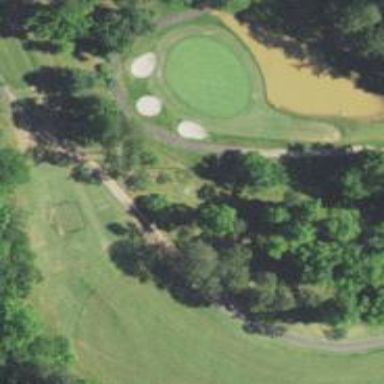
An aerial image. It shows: Service road designated as golf cart path.